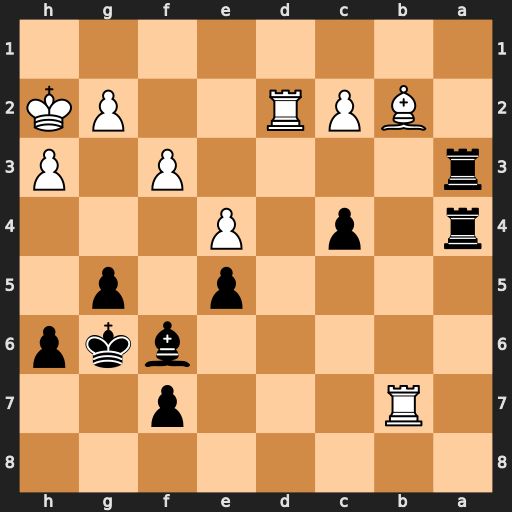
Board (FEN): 8/1R3p2/5bkp/4p1p1/r1p1P3/r4P1P/1BPR2PK/8
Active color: b
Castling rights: -
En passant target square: -
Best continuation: c3 Rd6 cxb2